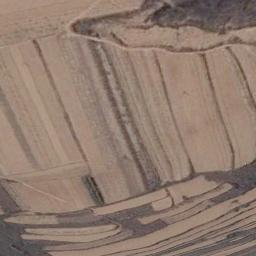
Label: terrace